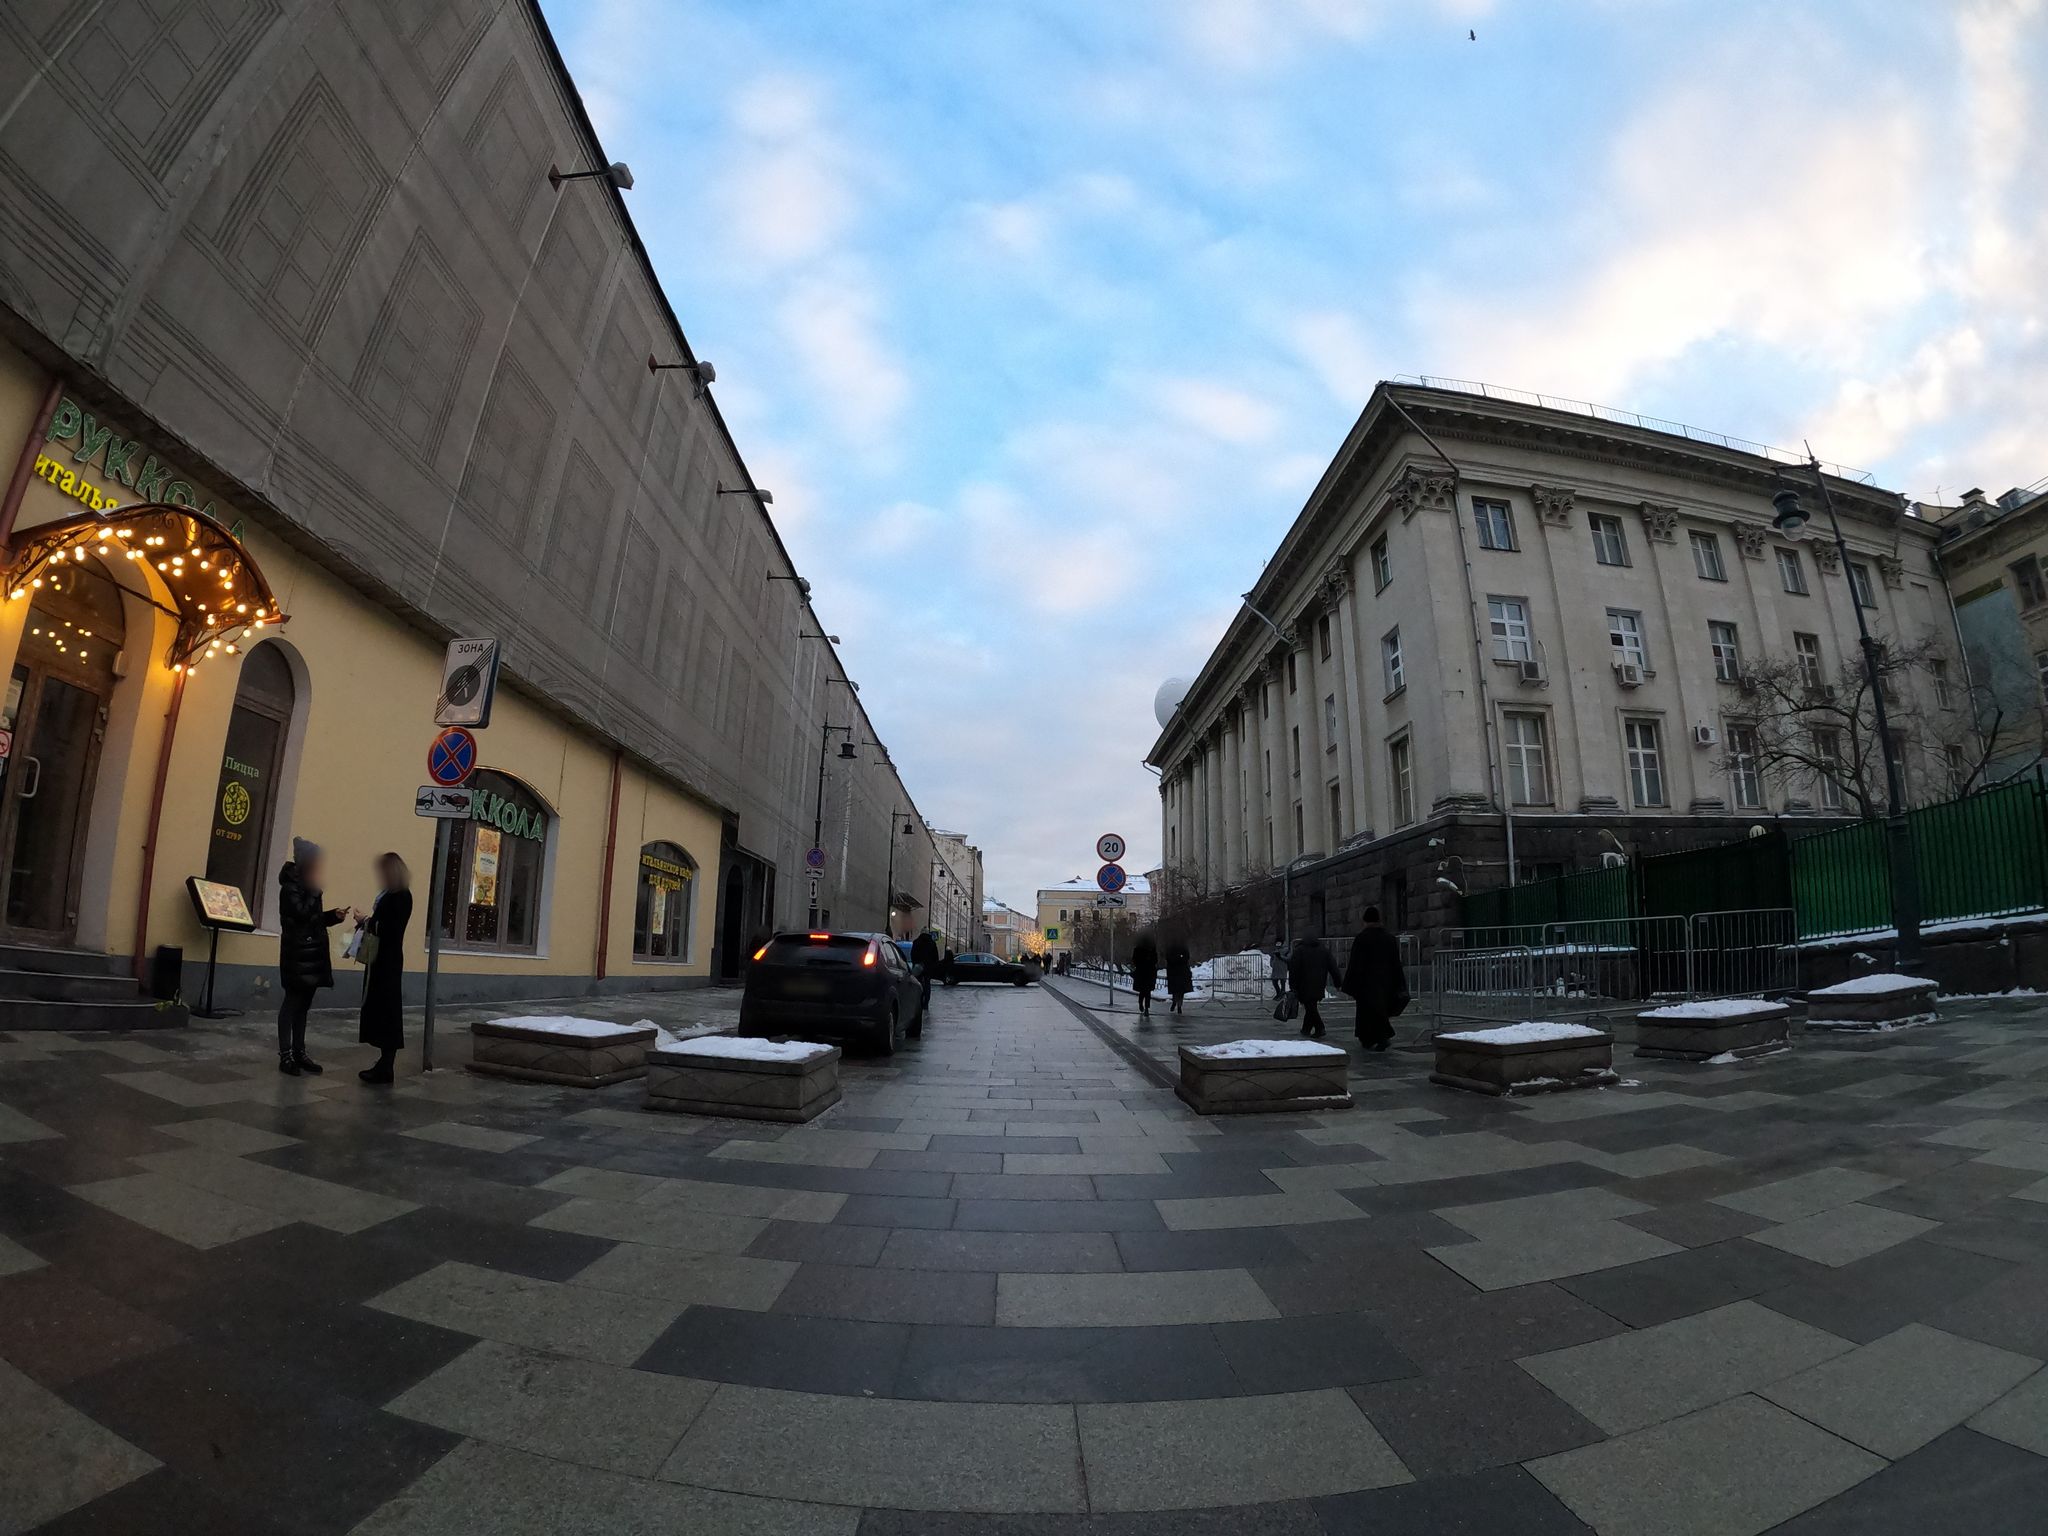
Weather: snowy
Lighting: dusk/dawn
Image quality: good
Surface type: walking surface
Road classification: unclassified, pedestrian
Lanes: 2
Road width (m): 2.1
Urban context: urban centre
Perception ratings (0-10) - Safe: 3.45, Lively: 8.63, Beautiful: 6.42, Boring: 1.9, Depressing: 1.17, Wealthy: 9.71